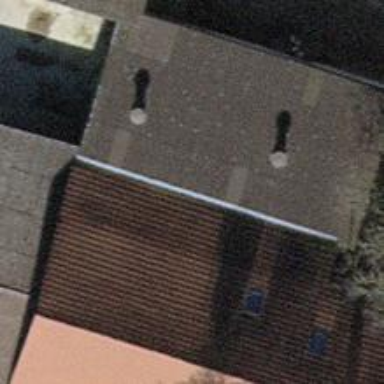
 while the building itself is moccasin in color."